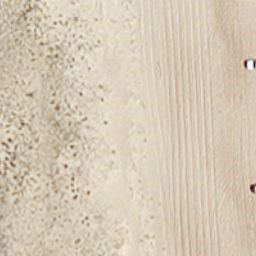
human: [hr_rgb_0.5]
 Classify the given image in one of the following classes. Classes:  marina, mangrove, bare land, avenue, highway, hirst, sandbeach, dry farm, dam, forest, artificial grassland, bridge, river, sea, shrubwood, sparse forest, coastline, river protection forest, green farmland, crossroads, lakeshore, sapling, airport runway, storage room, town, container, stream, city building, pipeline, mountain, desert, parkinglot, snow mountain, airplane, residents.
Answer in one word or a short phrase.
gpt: sandbeach